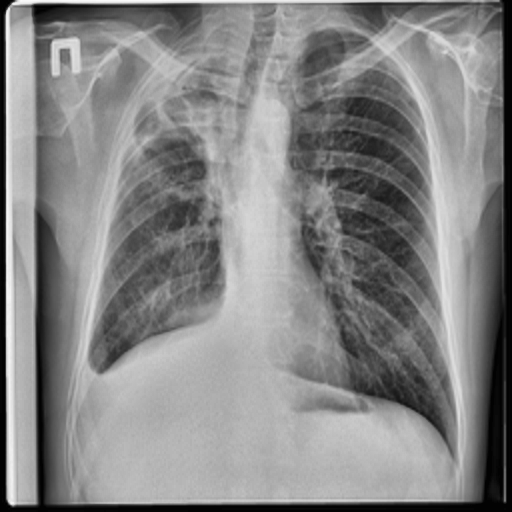
Finding: TUBERCULOSIS